Question: I have a background image created by my designer in photoshop. I convert it to png-24, and have two files, one for retina display at 640 x 920, and one for normal display at 320 x 460 (and which I name correctly with @2x). When I implement it on the iPhone 4, it doesn't render correctly (the color is much darker), however when I put it on the iPhone5 it works fine. The size of the file is 608 KB.
I've tried changing the file type to png8 or JPEG (with the lowest quality) and still no luck. I've tried removing the color profile as per this link: <URL> but still no luck.
This is what the image looks like:

Anyone know what could be going wrong and how I can fix this?
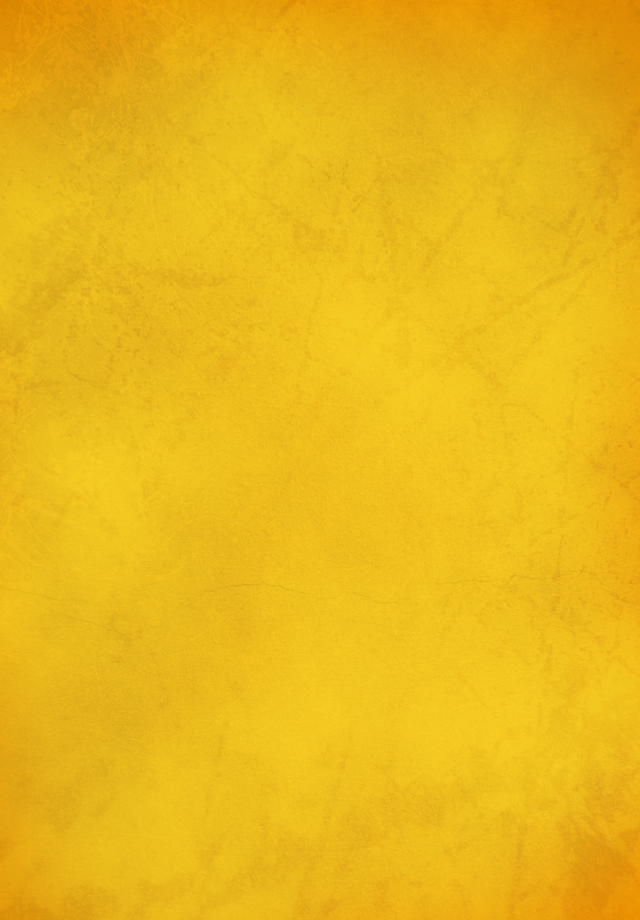
Answer: I had a look on a blog a a guy was saying that the iPhone 5 has an increase of 44% in colour saturation. Don't know if this is why you are getting this issue, but from what I have read this can make images on the iPhone 4 look a lot duller then they are meant to be.
Source : <URL>